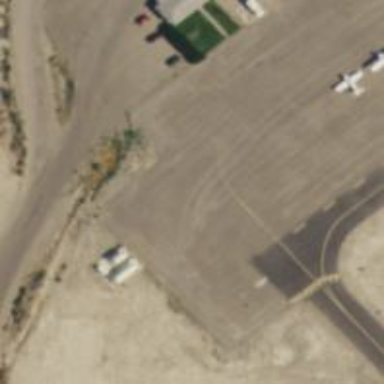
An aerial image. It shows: View of taxiway at the airport.